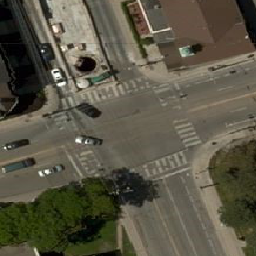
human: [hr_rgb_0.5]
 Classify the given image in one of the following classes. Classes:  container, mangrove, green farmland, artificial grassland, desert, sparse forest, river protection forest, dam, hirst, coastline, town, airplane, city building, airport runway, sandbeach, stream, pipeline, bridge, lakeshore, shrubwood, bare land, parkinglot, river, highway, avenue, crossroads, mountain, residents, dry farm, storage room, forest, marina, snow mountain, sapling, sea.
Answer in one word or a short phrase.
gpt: crossroads